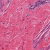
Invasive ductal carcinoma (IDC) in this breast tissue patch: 0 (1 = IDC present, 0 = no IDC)